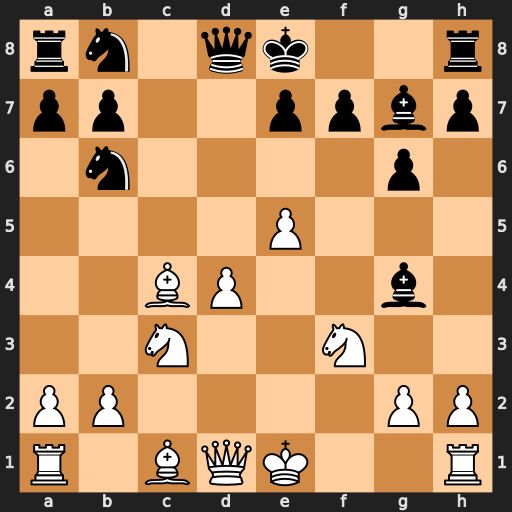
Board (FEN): rn1qk2r/pp2ppbp/1n4p1/4P3/2BP2b1/2N2N2/PP4PP/R1BQK2R
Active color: w
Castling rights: KQkq
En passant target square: -
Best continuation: Bxf7+ Kxf7 Ng5+